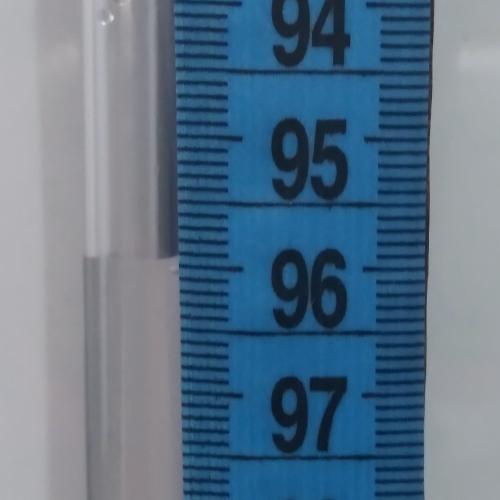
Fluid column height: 95.9 cm